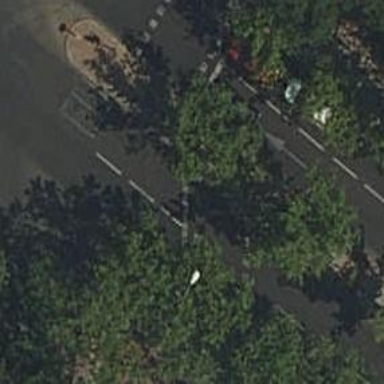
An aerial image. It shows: Road with traffic signals.